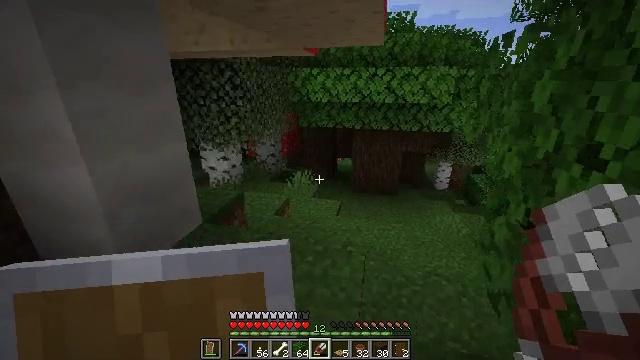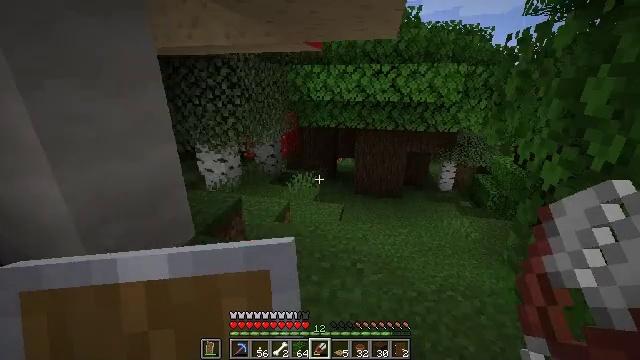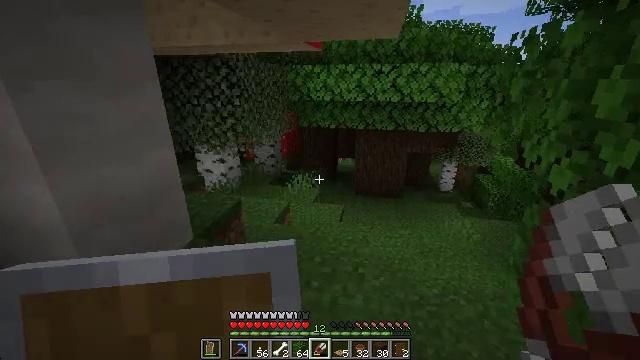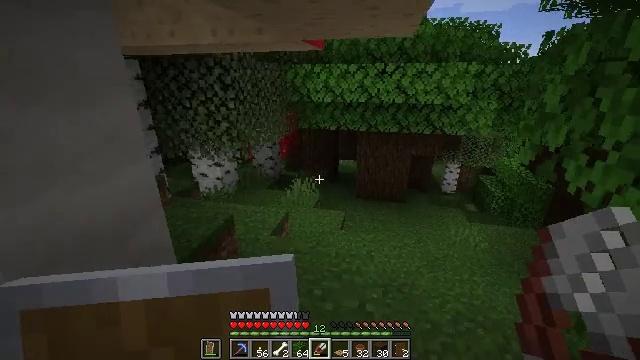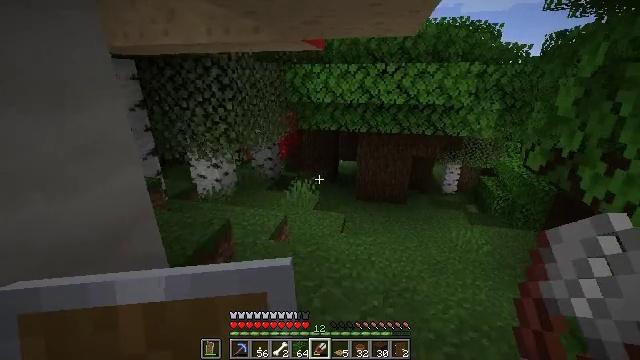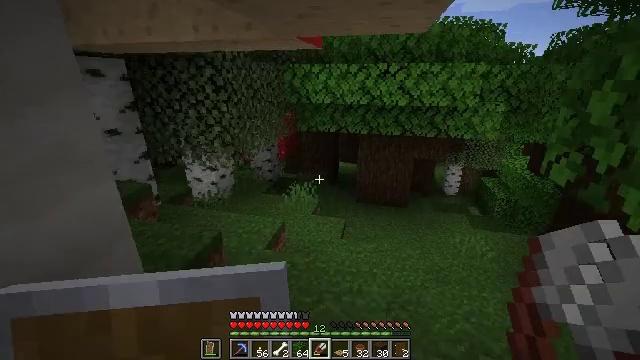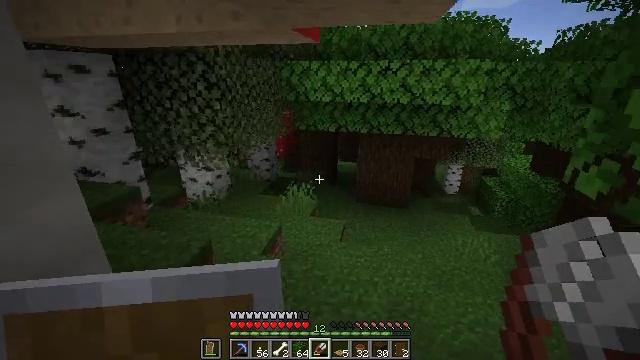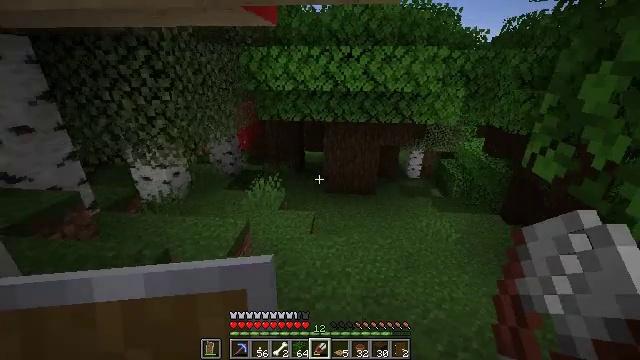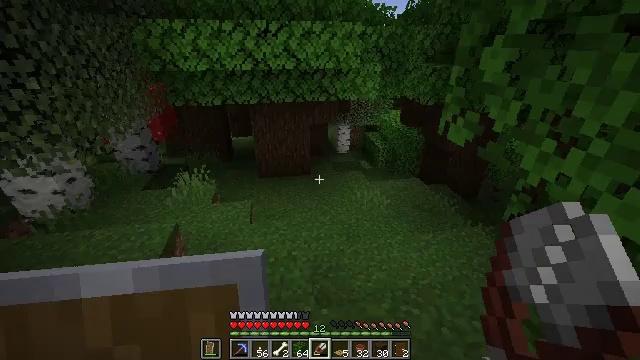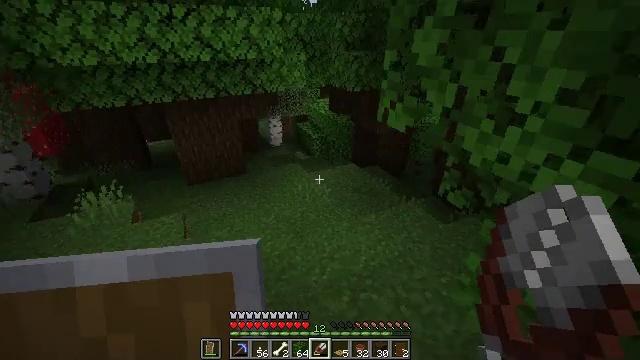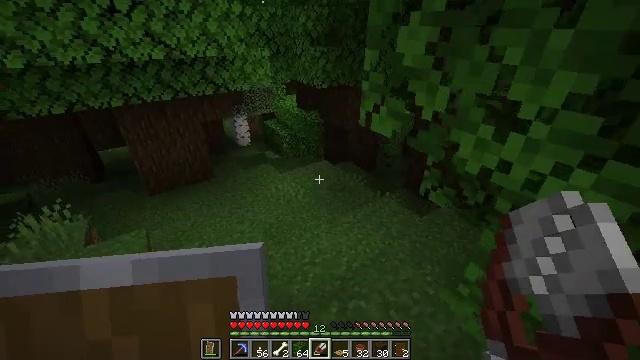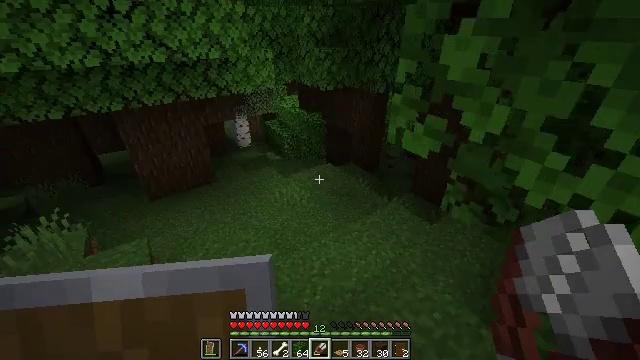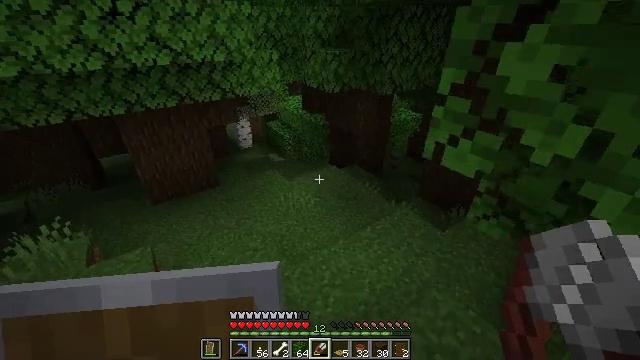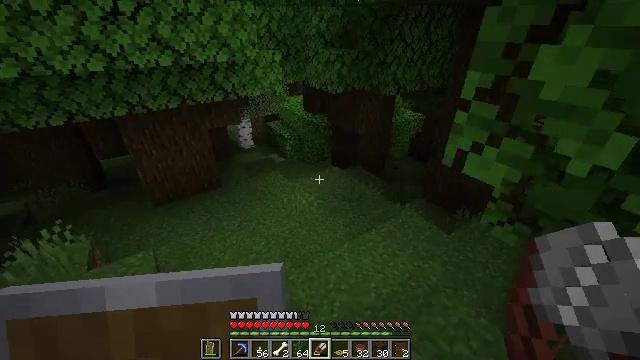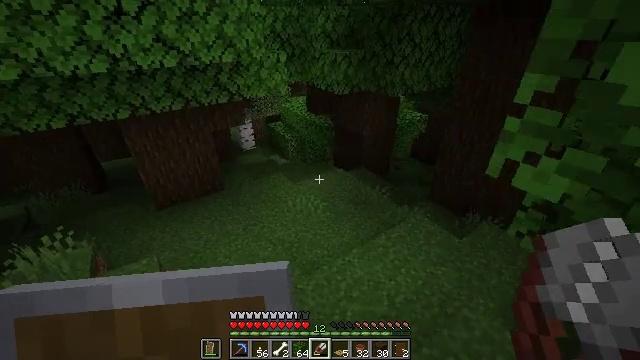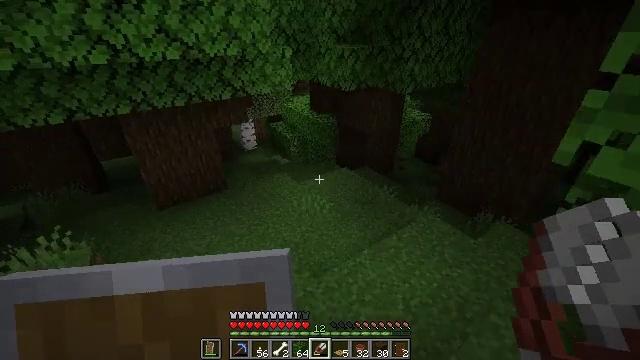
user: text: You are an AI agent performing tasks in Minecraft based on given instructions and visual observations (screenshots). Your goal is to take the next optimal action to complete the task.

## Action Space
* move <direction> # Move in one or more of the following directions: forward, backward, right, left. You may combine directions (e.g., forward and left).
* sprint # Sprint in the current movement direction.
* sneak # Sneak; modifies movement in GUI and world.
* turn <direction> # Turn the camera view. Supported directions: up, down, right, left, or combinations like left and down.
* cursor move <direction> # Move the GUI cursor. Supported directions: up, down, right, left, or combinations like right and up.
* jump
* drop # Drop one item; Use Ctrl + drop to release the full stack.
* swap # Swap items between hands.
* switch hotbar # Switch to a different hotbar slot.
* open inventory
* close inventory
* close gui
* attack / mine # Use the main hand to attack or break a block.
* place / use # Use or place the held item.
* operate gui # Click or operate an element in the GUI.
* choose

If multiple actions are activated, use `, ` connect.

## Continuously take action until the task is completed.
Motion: motion action
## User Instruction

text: Gather the peony by left-clicking.
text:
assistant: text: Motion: move forward
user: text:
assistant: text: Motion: move forward
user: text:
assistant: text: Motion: move forward
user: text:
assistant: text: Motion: move forward
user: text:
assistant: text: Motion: move forward
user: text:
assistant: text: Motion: move forward
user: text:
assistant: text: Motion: move forward, turn right and down
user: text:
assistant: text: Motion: move forward, turn right and down
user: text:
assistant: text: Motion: move forward, turn right and down
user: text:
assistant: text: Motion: move forward and move left, turn right
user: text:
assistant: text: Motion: move forward and move left
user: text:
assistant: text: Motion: move forward and move left
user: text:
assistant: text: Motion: move forward and move left
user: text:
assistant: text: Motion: move forward and move left
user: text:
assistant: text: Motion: move forward and move left
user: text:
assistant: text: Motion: move forward and move left, turn right
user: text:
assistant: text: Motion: move forward and move left, turn right and up
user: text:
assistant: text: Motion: move forward and move left, turn right and up
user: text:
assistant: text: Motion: move forward and move left
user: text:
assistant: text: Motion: move left
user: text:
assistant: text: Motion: no_op
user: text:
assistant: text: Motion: no_op
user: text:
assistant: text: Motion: move forward
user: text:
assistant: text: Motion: no_op
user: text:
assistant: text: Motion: no_op
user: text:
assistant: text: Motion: no_op
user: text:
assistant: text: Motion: turn right
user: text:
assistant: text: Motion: turn right
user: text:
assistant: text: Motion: turn right
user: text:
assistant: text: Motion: no_op